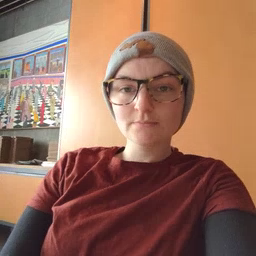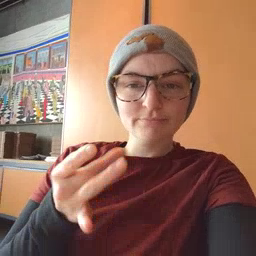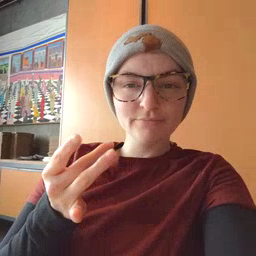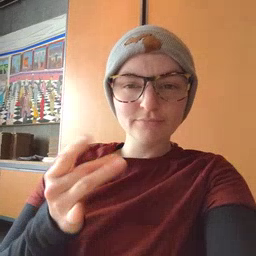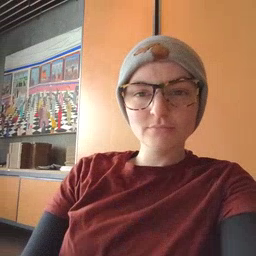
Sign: sticky